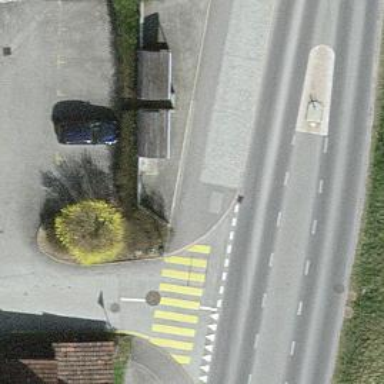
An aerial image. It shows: Bus stop with platform for public transport.